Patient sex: M
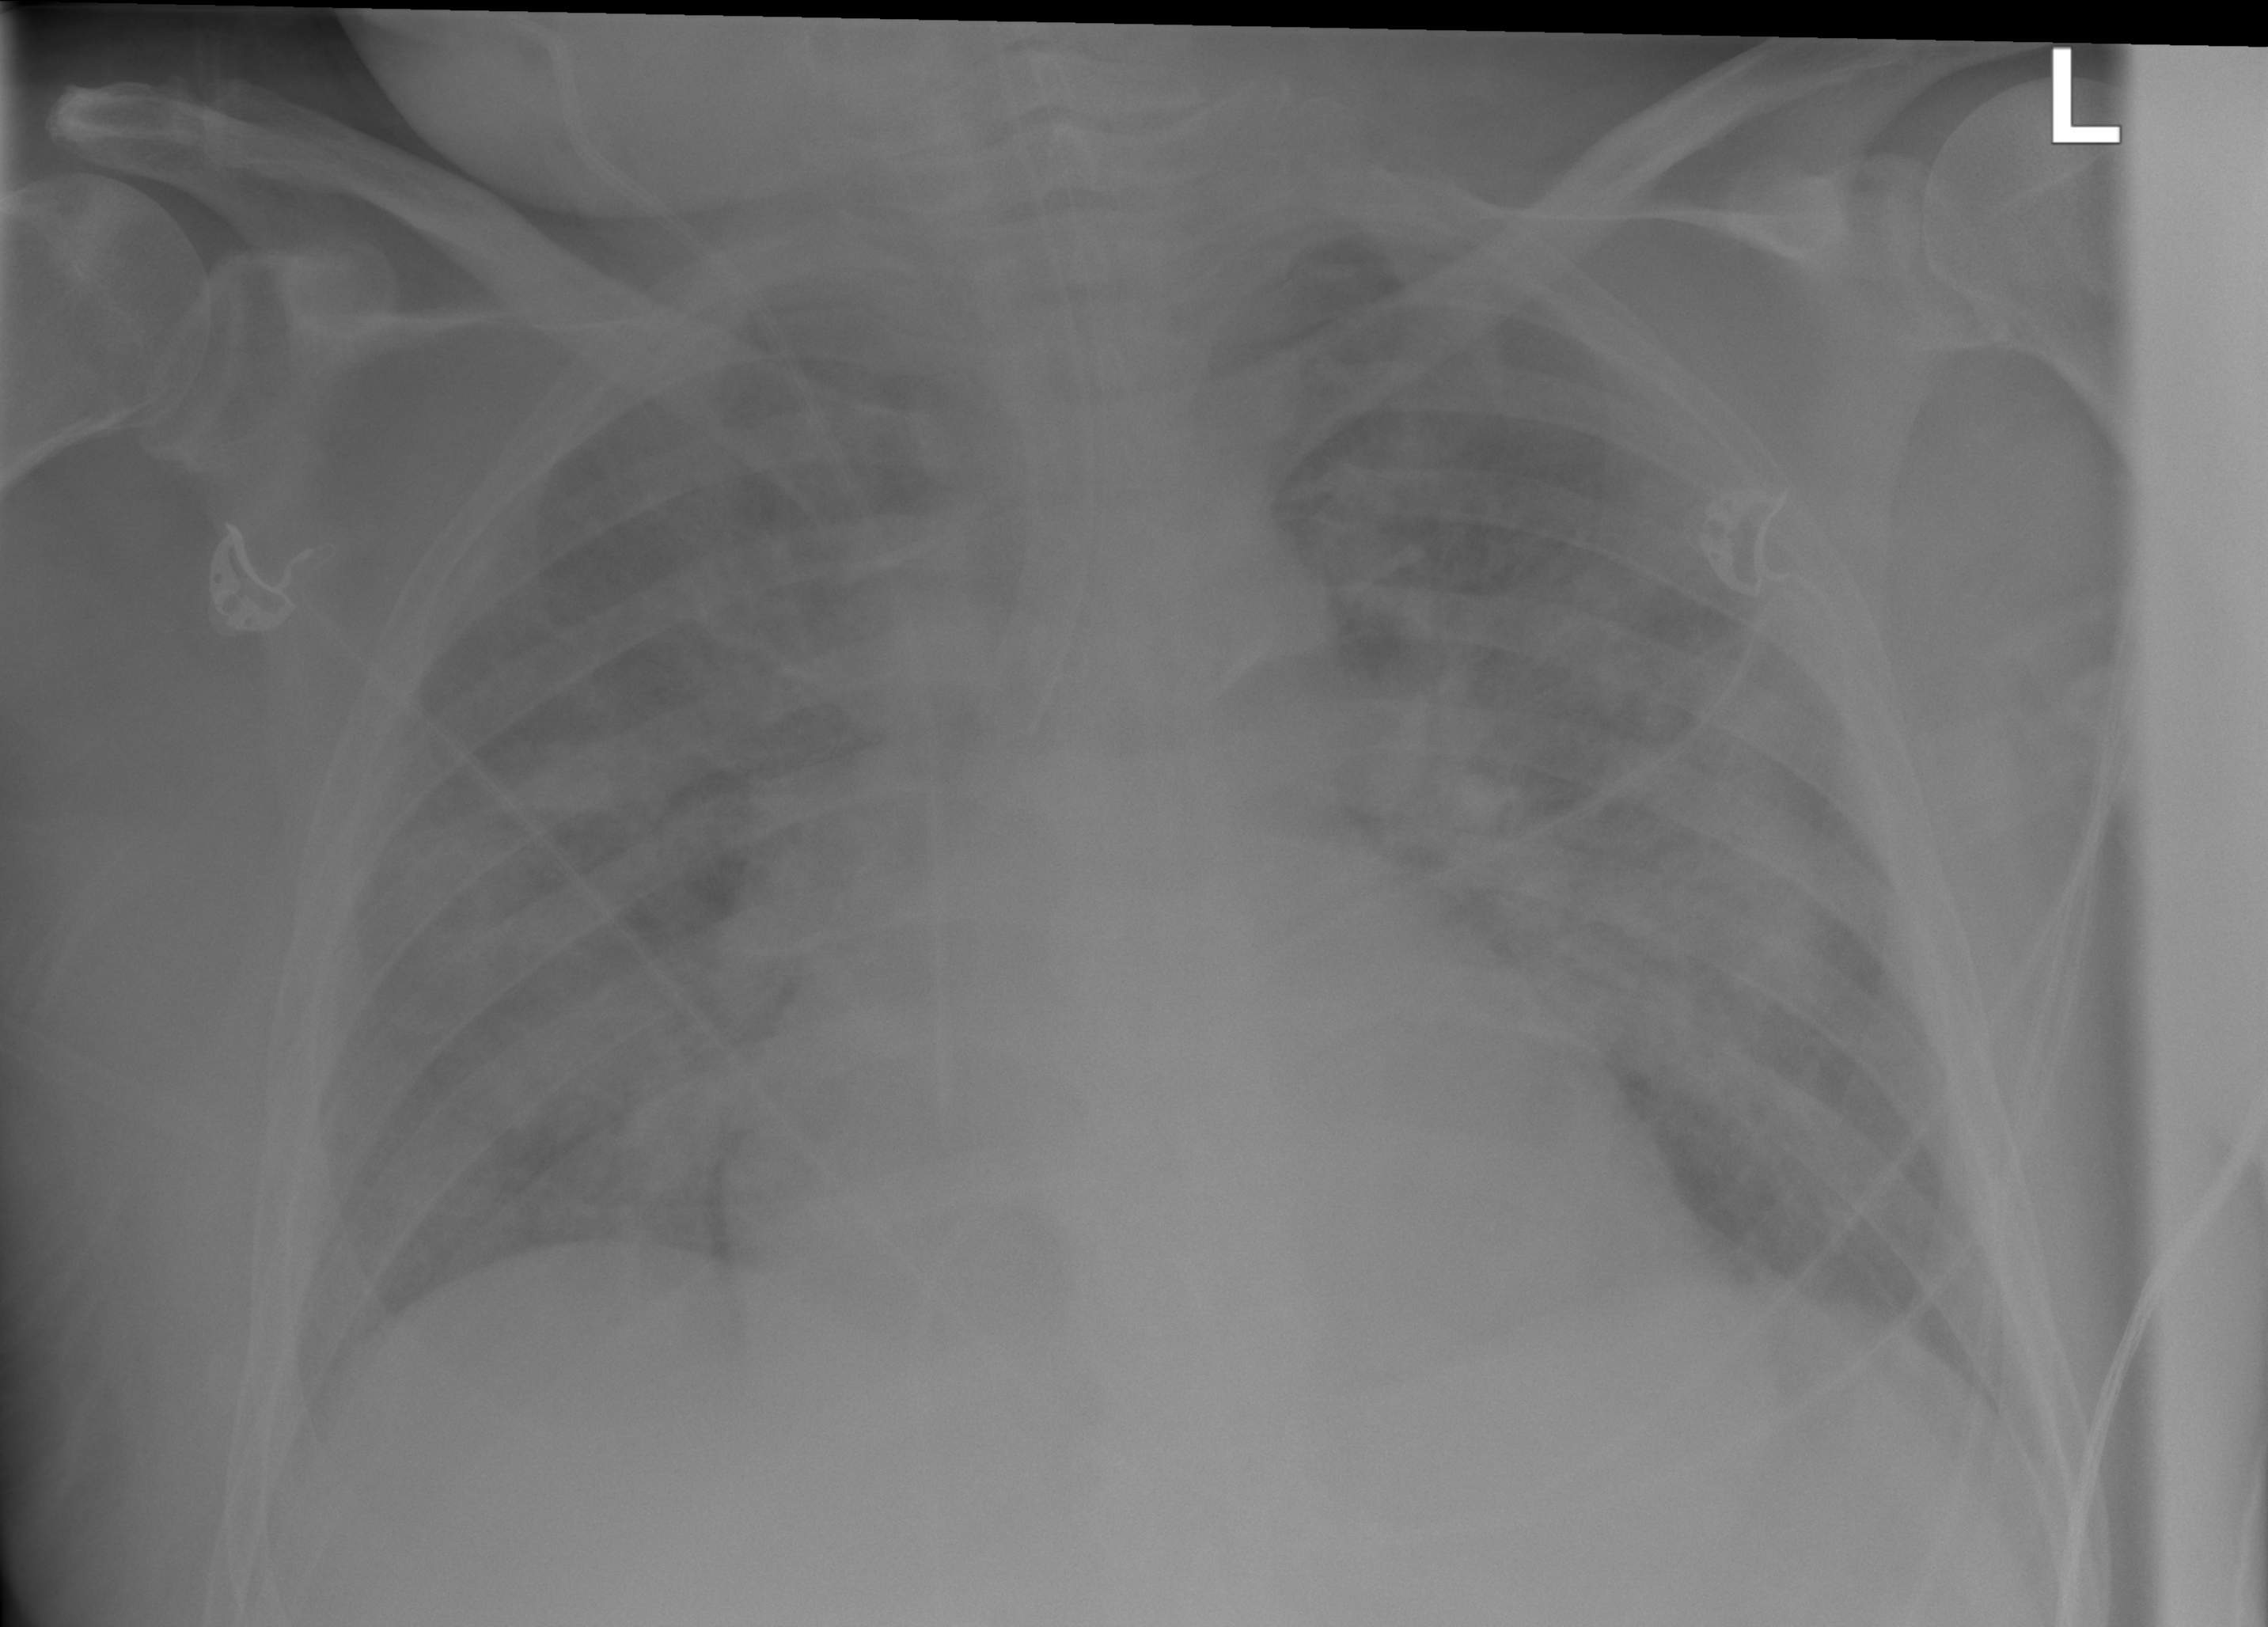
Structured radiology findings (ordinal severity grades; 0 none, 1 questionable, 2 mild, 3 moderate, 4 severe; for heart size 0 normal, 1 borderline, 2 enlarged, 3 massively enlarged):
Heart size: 0
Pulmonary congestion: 2
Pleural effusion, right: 0
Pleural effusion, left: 0
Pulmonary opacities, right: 2
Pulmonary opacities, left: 2
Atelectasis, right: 3
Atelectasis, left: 3